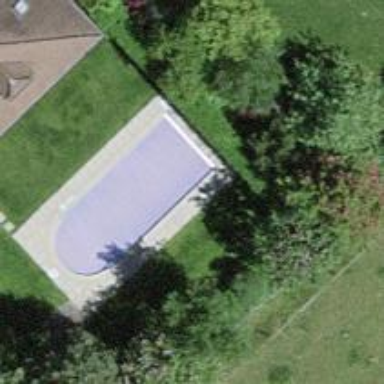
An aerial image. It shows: Swimming pool located in leisure land.